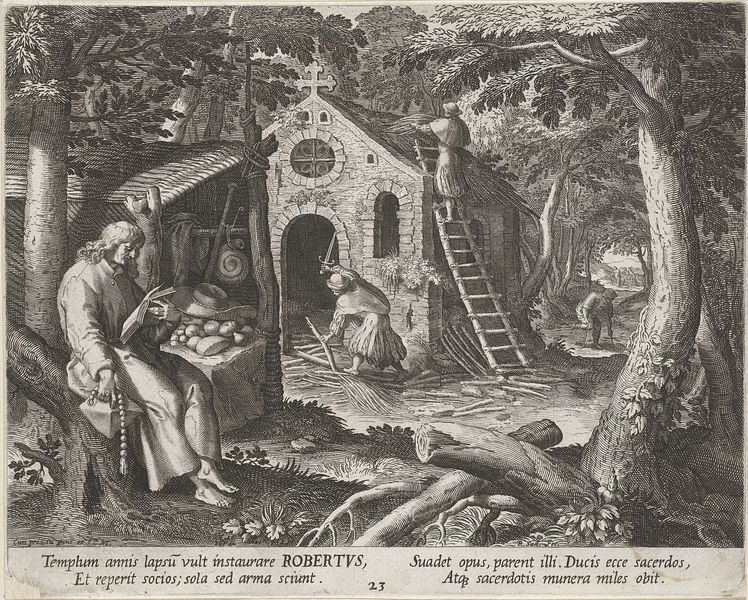
Titel: Heilige Robertus als kluizenaar
Künstler: Raphaël (I) Sadeler
Standort: Amsterdam
Institution: Rijksmuseum
Schlagwörter: barock, kirche, wald, schrift, leiter, buch, druck, stich, text, soldat, kapelle, mönch, latein, eremit, dachdecken, klause, robertus, 23